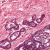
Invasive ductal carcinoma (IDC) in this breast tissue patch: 0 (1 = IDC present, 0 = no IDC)